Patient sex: M
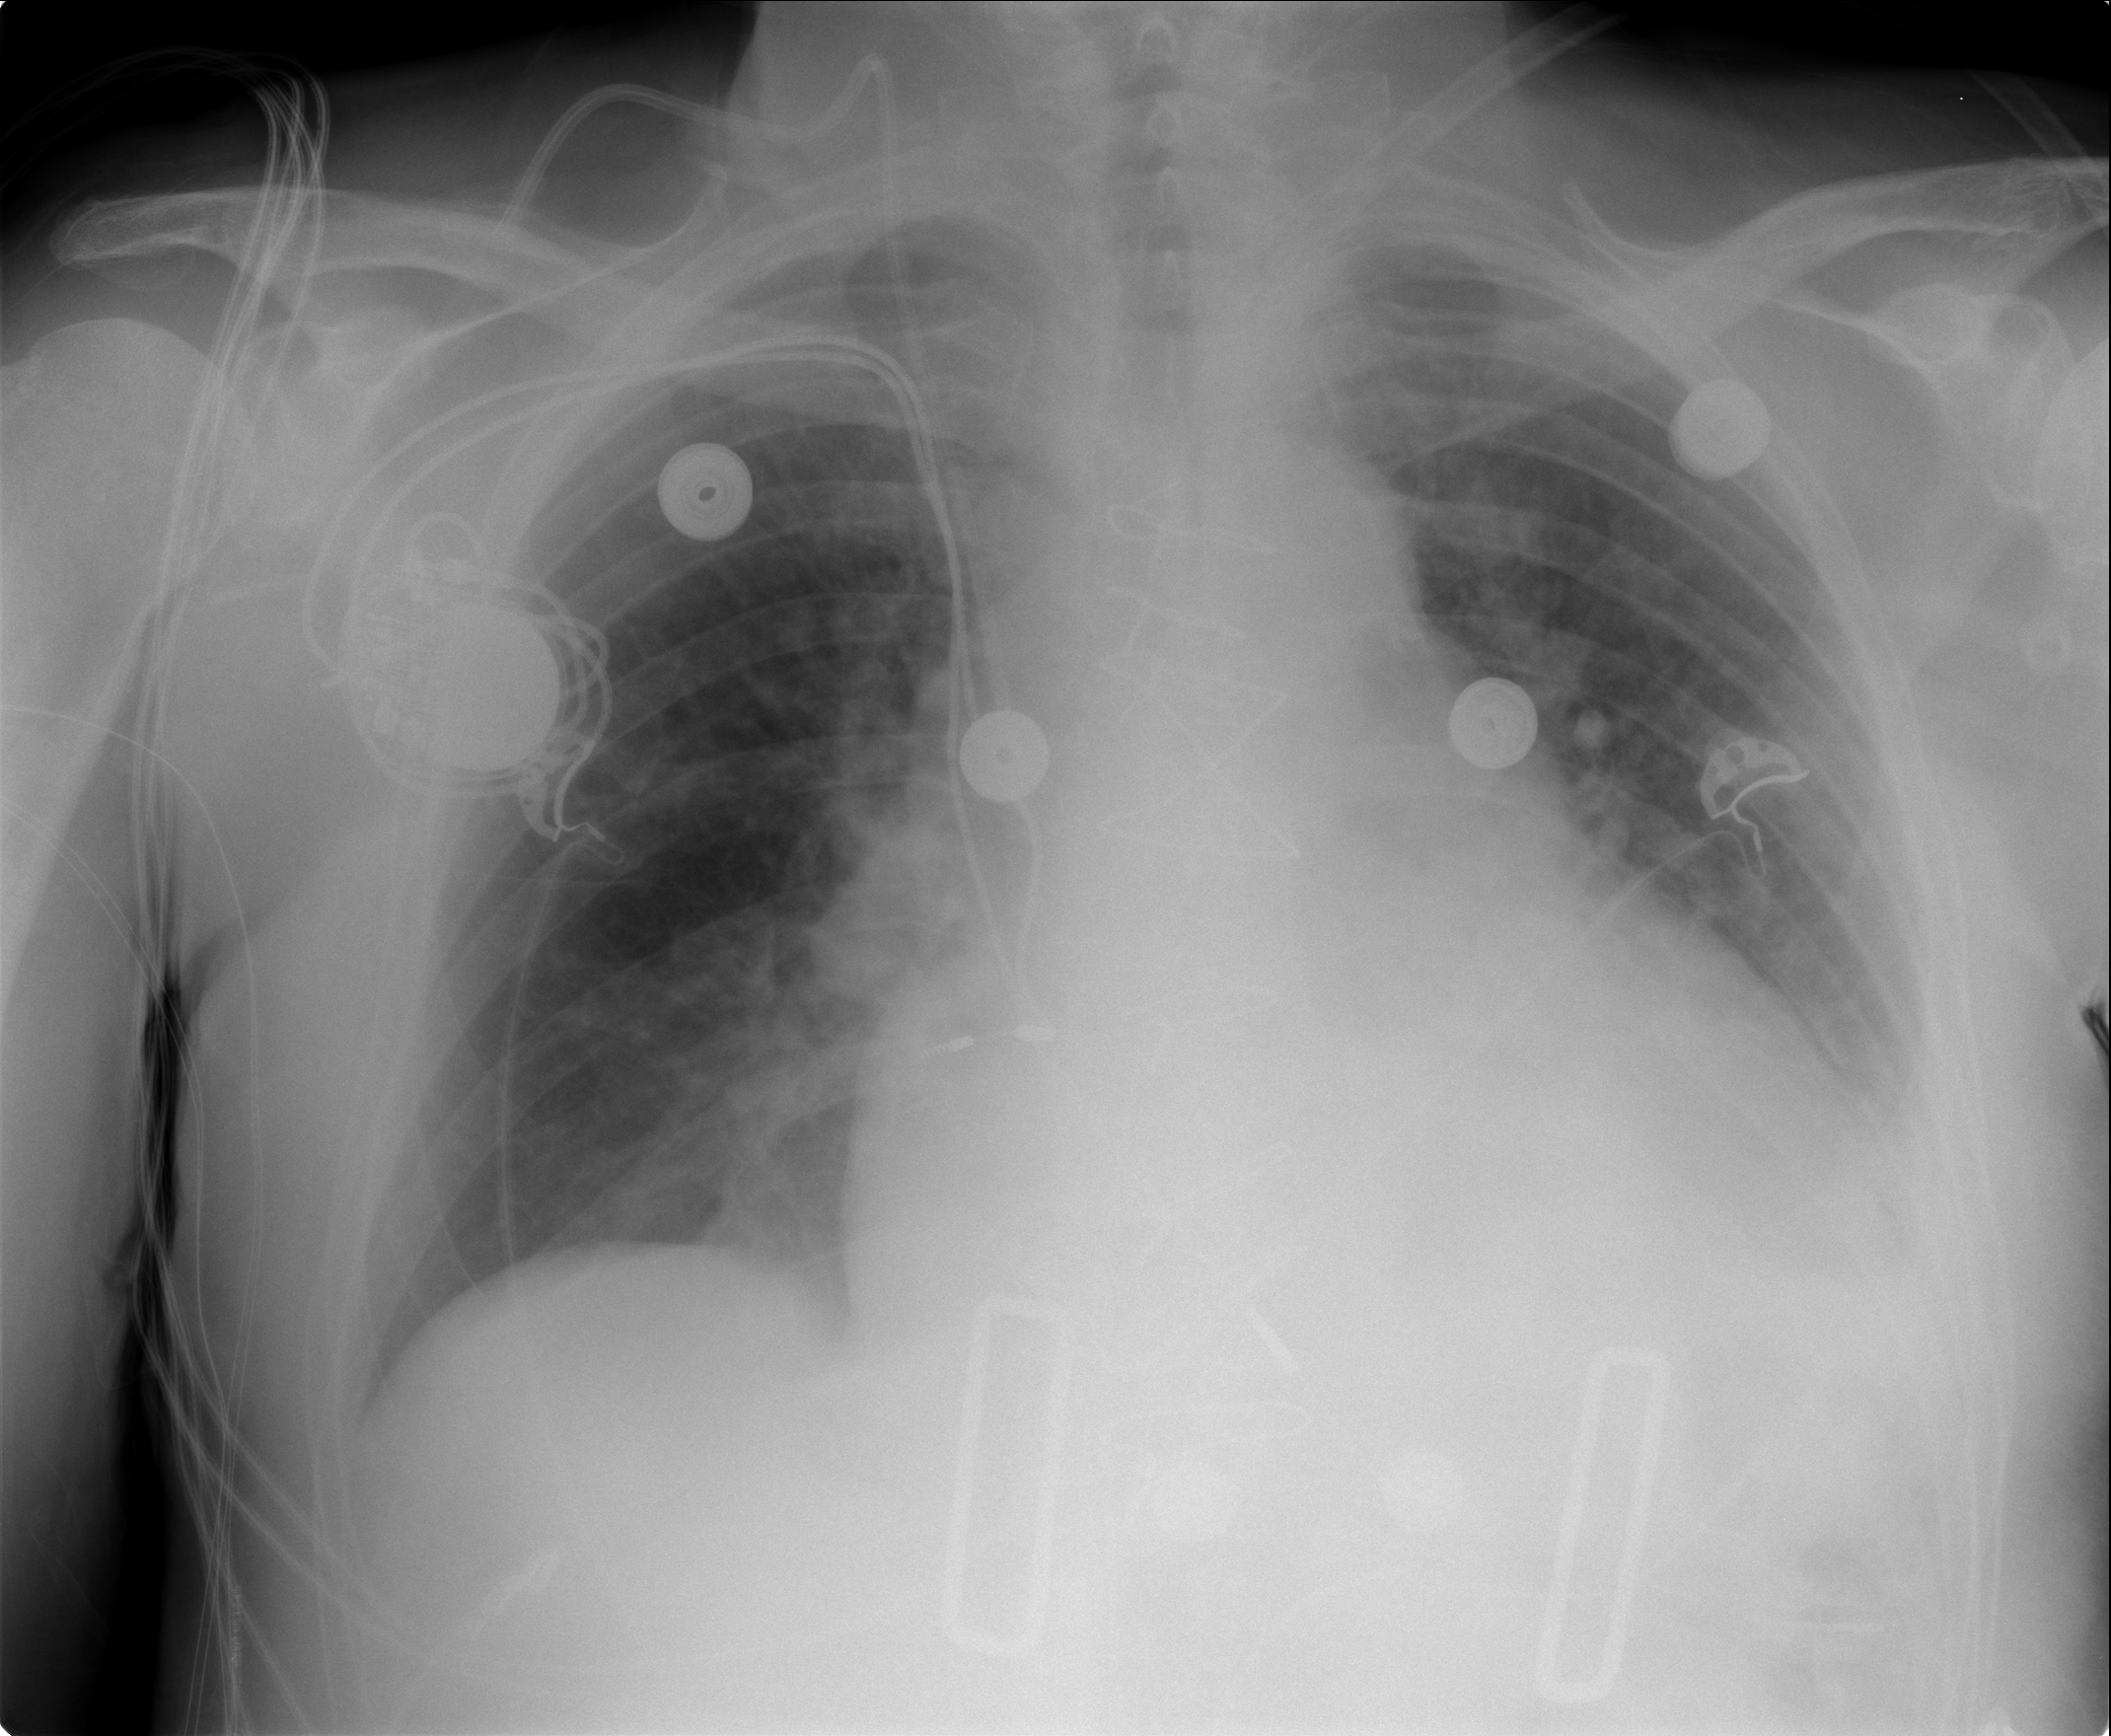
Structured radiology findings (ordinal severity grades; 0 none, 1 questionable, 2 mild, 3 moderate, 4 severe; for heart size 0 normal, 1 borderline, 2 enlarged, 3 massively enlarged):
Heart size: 2
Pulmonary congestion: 1
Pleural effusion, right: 0
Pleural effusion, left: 2
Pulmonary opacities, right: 2
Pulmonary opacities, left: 0
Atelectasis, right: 1
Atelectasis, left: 2